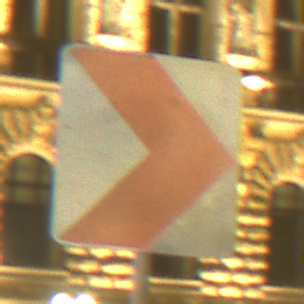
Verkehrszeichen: RichtungstafelnInKurvenKleinLinks
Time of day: Night
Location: Outdoor (Urban)
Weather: Overcast
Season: NotSpecified
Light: Artificial